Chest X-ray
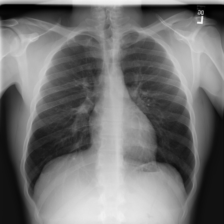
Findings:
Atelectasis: negative
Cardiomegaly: negative
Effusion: negative
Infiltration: negative
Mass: negative
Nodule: negative
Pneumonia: negative
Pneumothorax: negative
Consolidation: negative
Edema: negative
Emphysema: negative
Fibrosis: negative
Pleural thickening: negative
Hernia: negative